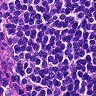
Metastatic tissue present: no